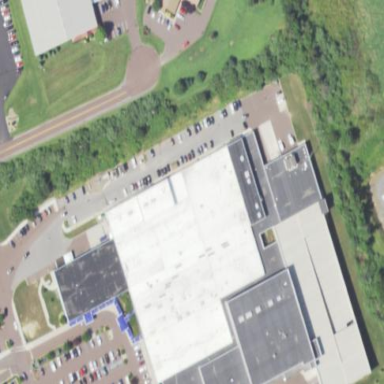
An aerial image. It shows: Clinic building providing healthcare services.